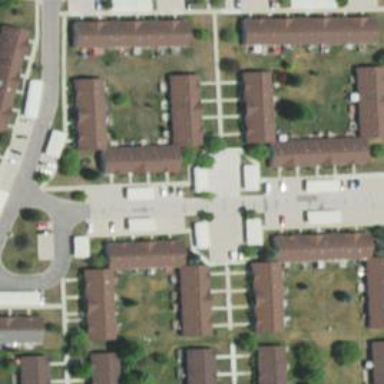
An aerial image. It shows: Condominium within residential area.